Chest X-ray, PA view. Patient: 55 years old, sex F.
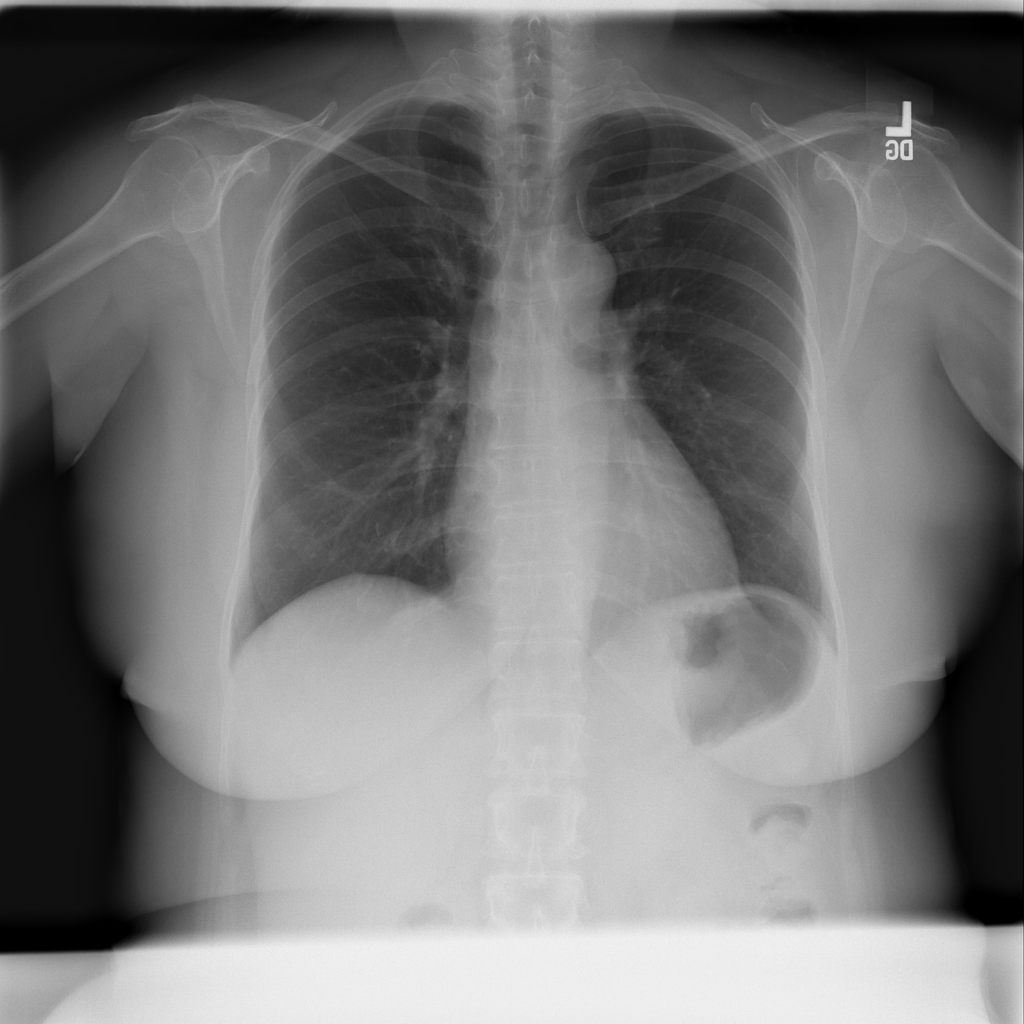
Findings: No Finding